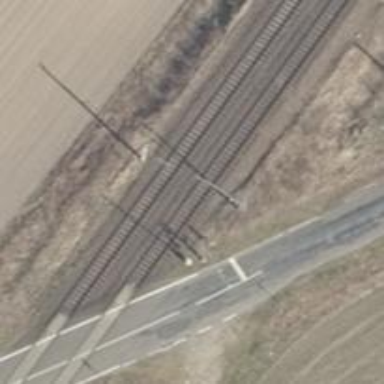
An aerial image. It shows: Railway signal.